Question: I seem to have gotten confused as to what the css "clear" keyword means.
I have a number of div elements, all with "float:left". The second last div element also has "clear:right". I thought that would cause the subsequent element to go to the next line. But for me, it doesn't.
Here's my example:
'''
<div class="Section">
<div class="Thumbnail"></div>
<div class="Number">0</div>
<div class="Title">ShopTVC Wallace and Gromit WOA 6Apr11</div>
<div class="Duration">00:00:32</div>
</div>
'''
Looks like this:

I am trying to make the duration ("00:00:32"), appear on the next line, to the right of the thumbnail (the blue rectangle).
I know that I could put the last three divs into another container div, but the purpose of this question is to understand why "clear:right" doesn't stop the duration from floating on the right of the title.
Here's the CSS:
'''
div.Section
{
overflow:auto;
background:cornsilk;
border:2px solid navy;
padding:12px;
}
div.Section div.Thumbnail
{
width:64px;
height:42px;
background:SteelBlue;
foreground:Navy;
}
div.Number
{
width:16px;
margin-left:6px;
}
div.Duration
{
margin-left:22px;
}
div.Section div
{
float:left;
}
div.Section div.Title
{
color:DarkGreen;
clear:right;
}
'''
And, of course, the jsfiddle link: <URL>
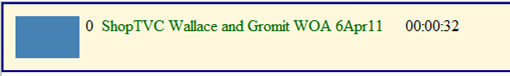
Answer: The 'clear' property doesn't prevent elements from being placed in that space after the cleared element. It prevents the element from being placed where there are already elements floated to the that direction before it. Adding a 'clear:left' to 'div.Duration' would make it be placed below the navy box. Adding a '<br/>' before the duration might solve your problem, or, as you already said in your question, you could use another container div for the last three divs.